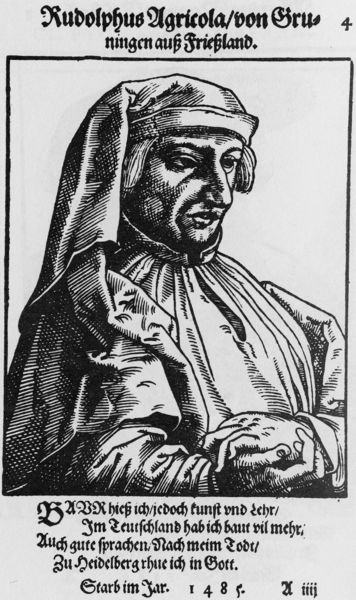
Titel: Bildnis des Rudolf Agricola
Künstler: Tobias Stimmer
Institution: (Seriendruck)
Schlagwörter: hand, kopf, mann, schatten, weiß, brust, frau, grau, haar, hut, mund, nase, schwarz, zeichnung, blick, tuch, haube, kappe, mütze, augen, falten, gesicht, kragen, rahmen, tod, tot, bild, bildnis, hände, niederlande, portrait, porträt, gewand, haare, mantel, stoff, brustbild, bruststück, kinn, lippen, renaissance, traurig, deutschland, kopfbedeckung, holzschnitt, schrift, grafik, graphik, falte, gefaltet, kopftuch, inschrift, datum, deutsch, dreiviertelprofil, jahreszahl, bauer, name, druck, druckgraphik, schnitt, schraffur, radierung, stich, titel, dreiviertel, illustration, schwarzweiß, text, nonne, beten, gravur, buchdruck, mittelalter, heidelberg, gelehrter, kupferstich, spruch, vergangenheit, rudolf, friesland, architekt, latein, humanist, finnland, druckschrift, majuskel, bekanntmachung, anzeige, protestantisch, gefalten, humanismus, agricola, kopfschleier, rudolph, protestant, finland, h, todesanzeige, 4, 15. jahrhundert, rudolphus, sterbeanzeige, 1485, haare weiß, freißland, frießland